Interaction volume radius: 5 \u00c5
Interaction volume height: 45 \u00c5
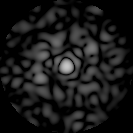
Disorder parameter: 0.8526